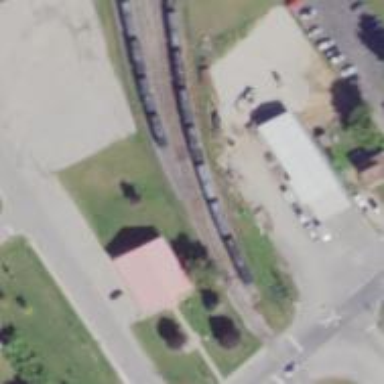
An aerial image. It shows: Rail spur service.